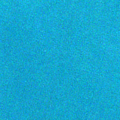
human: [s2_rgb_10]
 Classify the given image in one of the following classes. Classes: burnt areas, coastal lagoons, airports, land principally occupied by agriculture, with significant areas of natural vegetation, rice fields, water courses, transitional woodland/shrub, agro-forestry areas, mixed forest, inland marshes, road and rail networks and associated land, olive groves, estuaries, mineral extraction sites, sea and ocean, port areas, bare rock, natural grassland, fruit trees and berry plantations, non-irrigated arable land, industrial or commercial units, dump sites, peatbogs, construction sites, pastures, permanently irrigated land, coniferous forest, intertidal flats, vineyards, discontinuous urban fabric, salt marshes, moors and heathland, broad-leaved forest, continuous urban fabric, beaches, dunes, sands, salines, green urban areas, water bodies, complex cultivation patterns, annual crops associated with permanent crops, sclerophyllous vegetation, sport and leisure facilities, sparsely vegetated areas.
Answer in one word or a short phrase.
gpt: sea and ocean